Question: This is an extension of a question I had beforehand
I have a specific function that I want to run, and it is located inside an XML File:
'''
Console.WriteLine("Text for test, {0}, {1}", testWord, testWord2);
'''
The text is stored in an XML file:
'''
<?xml version="1.0" encoding="utf-8" ?>
<root>
<world>
<region name="TestRegion">
<area name="TestArea">
<building name="Outside">
<room name="TutorialRoom">
<textToDisplay>"Text for test, {0},{1}"</textToDisplay>
<extraString>testWord,tesWord2</extraString>
</room>
</building>
</area>
</region>
</world>
</root>
'''
I can easily get the string data using LINQ
'''
XElement xelement = XElement.Load("..\..\LocationDatabase.xml");
var textToDisplay= xelement.Elements("world")
.Elements("region").Where(region => (string)region.Attribute("name") == "TestRegion")
.Elements("area").Where(area => (string)area.Attribute("name") == "TestArea")
.Elements("building").Where(building => (string)building.Attribute("name") == "Outside")
.Elements("room").Where(room => (string)room.Attribute("name") == "TutorialRoom")
.Elements("textToDisplay");
var extraString= xelement.Elements("world")
.Elements("region").Where(region => (string)region.Attribute("name") == "TestRegion")
.Elements("area").Where(area => (string)area.Attribute("name") == "TestArea")
.Elements("building").Where(building => (string)building.Attribute("name") == "Outside")
.Elements("room").Where(room => (string)room.Attribute("name") == "TutorialRoom")
.Elements("extraString");
'''
And this works completely fine. The issue I have is when I don't have a word in the XML file, but rather a property of a class. I have a singleton Player, and it has a autoproperty Name. To normally access it, I can just say:
'''
Console.WriteLine("Your name is:", Player.Instance.Name);
'''
But how do I, instead, keep this in the XML file? Like:
'''
<?xml version="1.0" encoding="utf-8" ?>
<root>
<world>
<region name="TestRegion">
<area name="TestArea">
<building name="Outside">
<room name="TutorialRoom">
<textToDisplay>"Your name is: {0}"</textToDisplay>
<extraString>Player.Instance.Name</extraString>
</room>
</building>
</area>
</region>
</world>
</root>
'''
When I use the past command, it simple thinks that whole section is a string, and outputs "Your name is: Player.Instance.Name"
An example using my own code:

The Player Class:
'''
using System;
using System.Collections.Generic;
using System.Linq;
using System.Text;
using System.Threading.Tasks;
namespace GuardsOfAetheria
{
class Player
{
public enum Class
{
Melee,
Magic,
Ranged
}
public string Name { get; set; }
public Class PlayerClass { get; set; }
private static readonly Player instance = new Player();
static Player()
{
}
private Player()
{
}
public static Player Instance
{
get
{
return instance;
}
}
}
}
'''
Is there a way to solve this?
I was able to do something similar using the following lines of code:
'''
var typ = typeof(Player);
var prop = typ.GetProperty("Name");
var propVal = prop.GetValue(Player.Instance);
Console.WriteLine(((string)textToDisplay.First()).Replace(@"
", Environment.NewLine), propVal);
'''
This works fine, and gets the necessary data. The issue here is that in different parts, different classes have to be called 'var typ = typeof(Player)', and different instances have to be attributed 'var propVal = prop.GetValue(Player.Instance)'. I can store the name of the class and instance I need to get from, but simply using a string that holds that data doesn't work, like below:
'''
string className = "Player";
var typ = typeof(className);
var prop = typ.GetProperty("Name");
var propVal = prop.GetValue(Player.Instance);
Console.WriteLine(((string)textToDisplay.First()).Replace(@"
", Environment.NewLine), propVal);
'''
Is there anyway to do that?
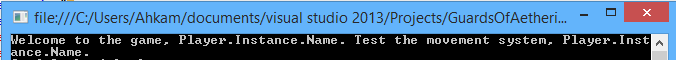
Answer: '''
Type player = Type.GetType("Player");
'''
or
'''
Type player = Type.GetType("myNamespace.Player");
'''
<URL>
Then you are going to have to get an instance of that type, see manipulating types. Then you will need to get the 'PropertyInfo''s for the type, then get the one you want 'Instance', etc for Instance object.
You will need to get into intimate detail of telling the compiler what object your working with and what properties you want to access. Reflection is a runtime compiled way of accessing objects. It is definitely more complicated than the run-of-the-mill program.